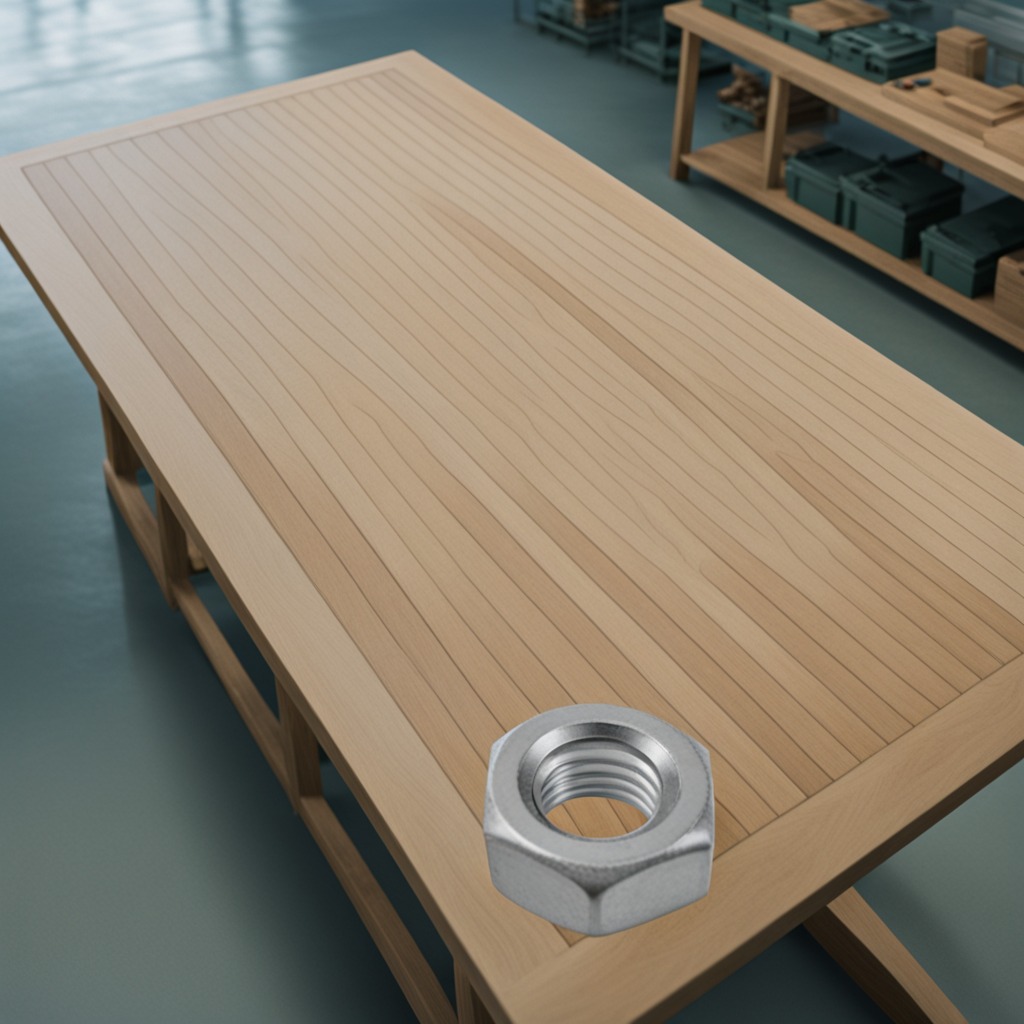
A metal nut is lying on a workbench inside a coastal fishing gear workshop.